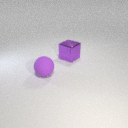
large purple rubber sphere in front of large purple metal cube